Question: I am creating a Listview dynamically with c# . As a result I don't have the listview in my xaml.
Is there a way of setting the horizontal scroll bar visibility = hidden?
I am looking for something like:
'''
listView1.HorizonalScrollBarVisibility = Visibility.Hidden;
'''
or since the listView1.view = gridview1 then maybe I have to do somthing like:
'''
gridview1.HorizonalScrollBarVisibility = Visibility.Hidden;
'''
---

also:
'''
listView.View.SetValue(ScrollViewer.HorizontalScrollBarVisibilityProperty, Visibility.Hidden);
gridView.SetValue(ScrollViewer.HorizontalScrollBarVisibilityProperty, Visibility.Hidden);
'''
gives the same exeption
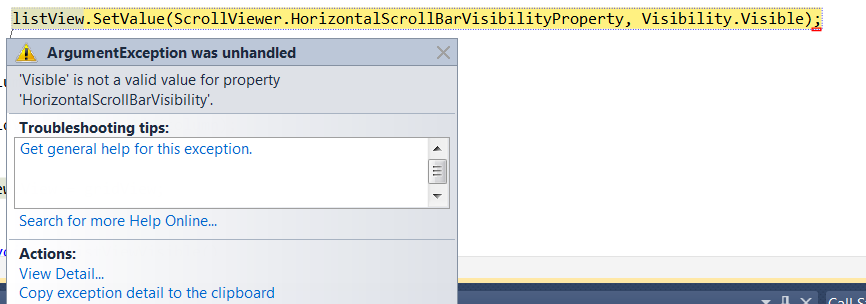
Answer: Try this
ScrollViewer.SetHorizontalScrollBarVisibility(listView1, ScrollBarVisibility.Hidden);